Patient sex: F
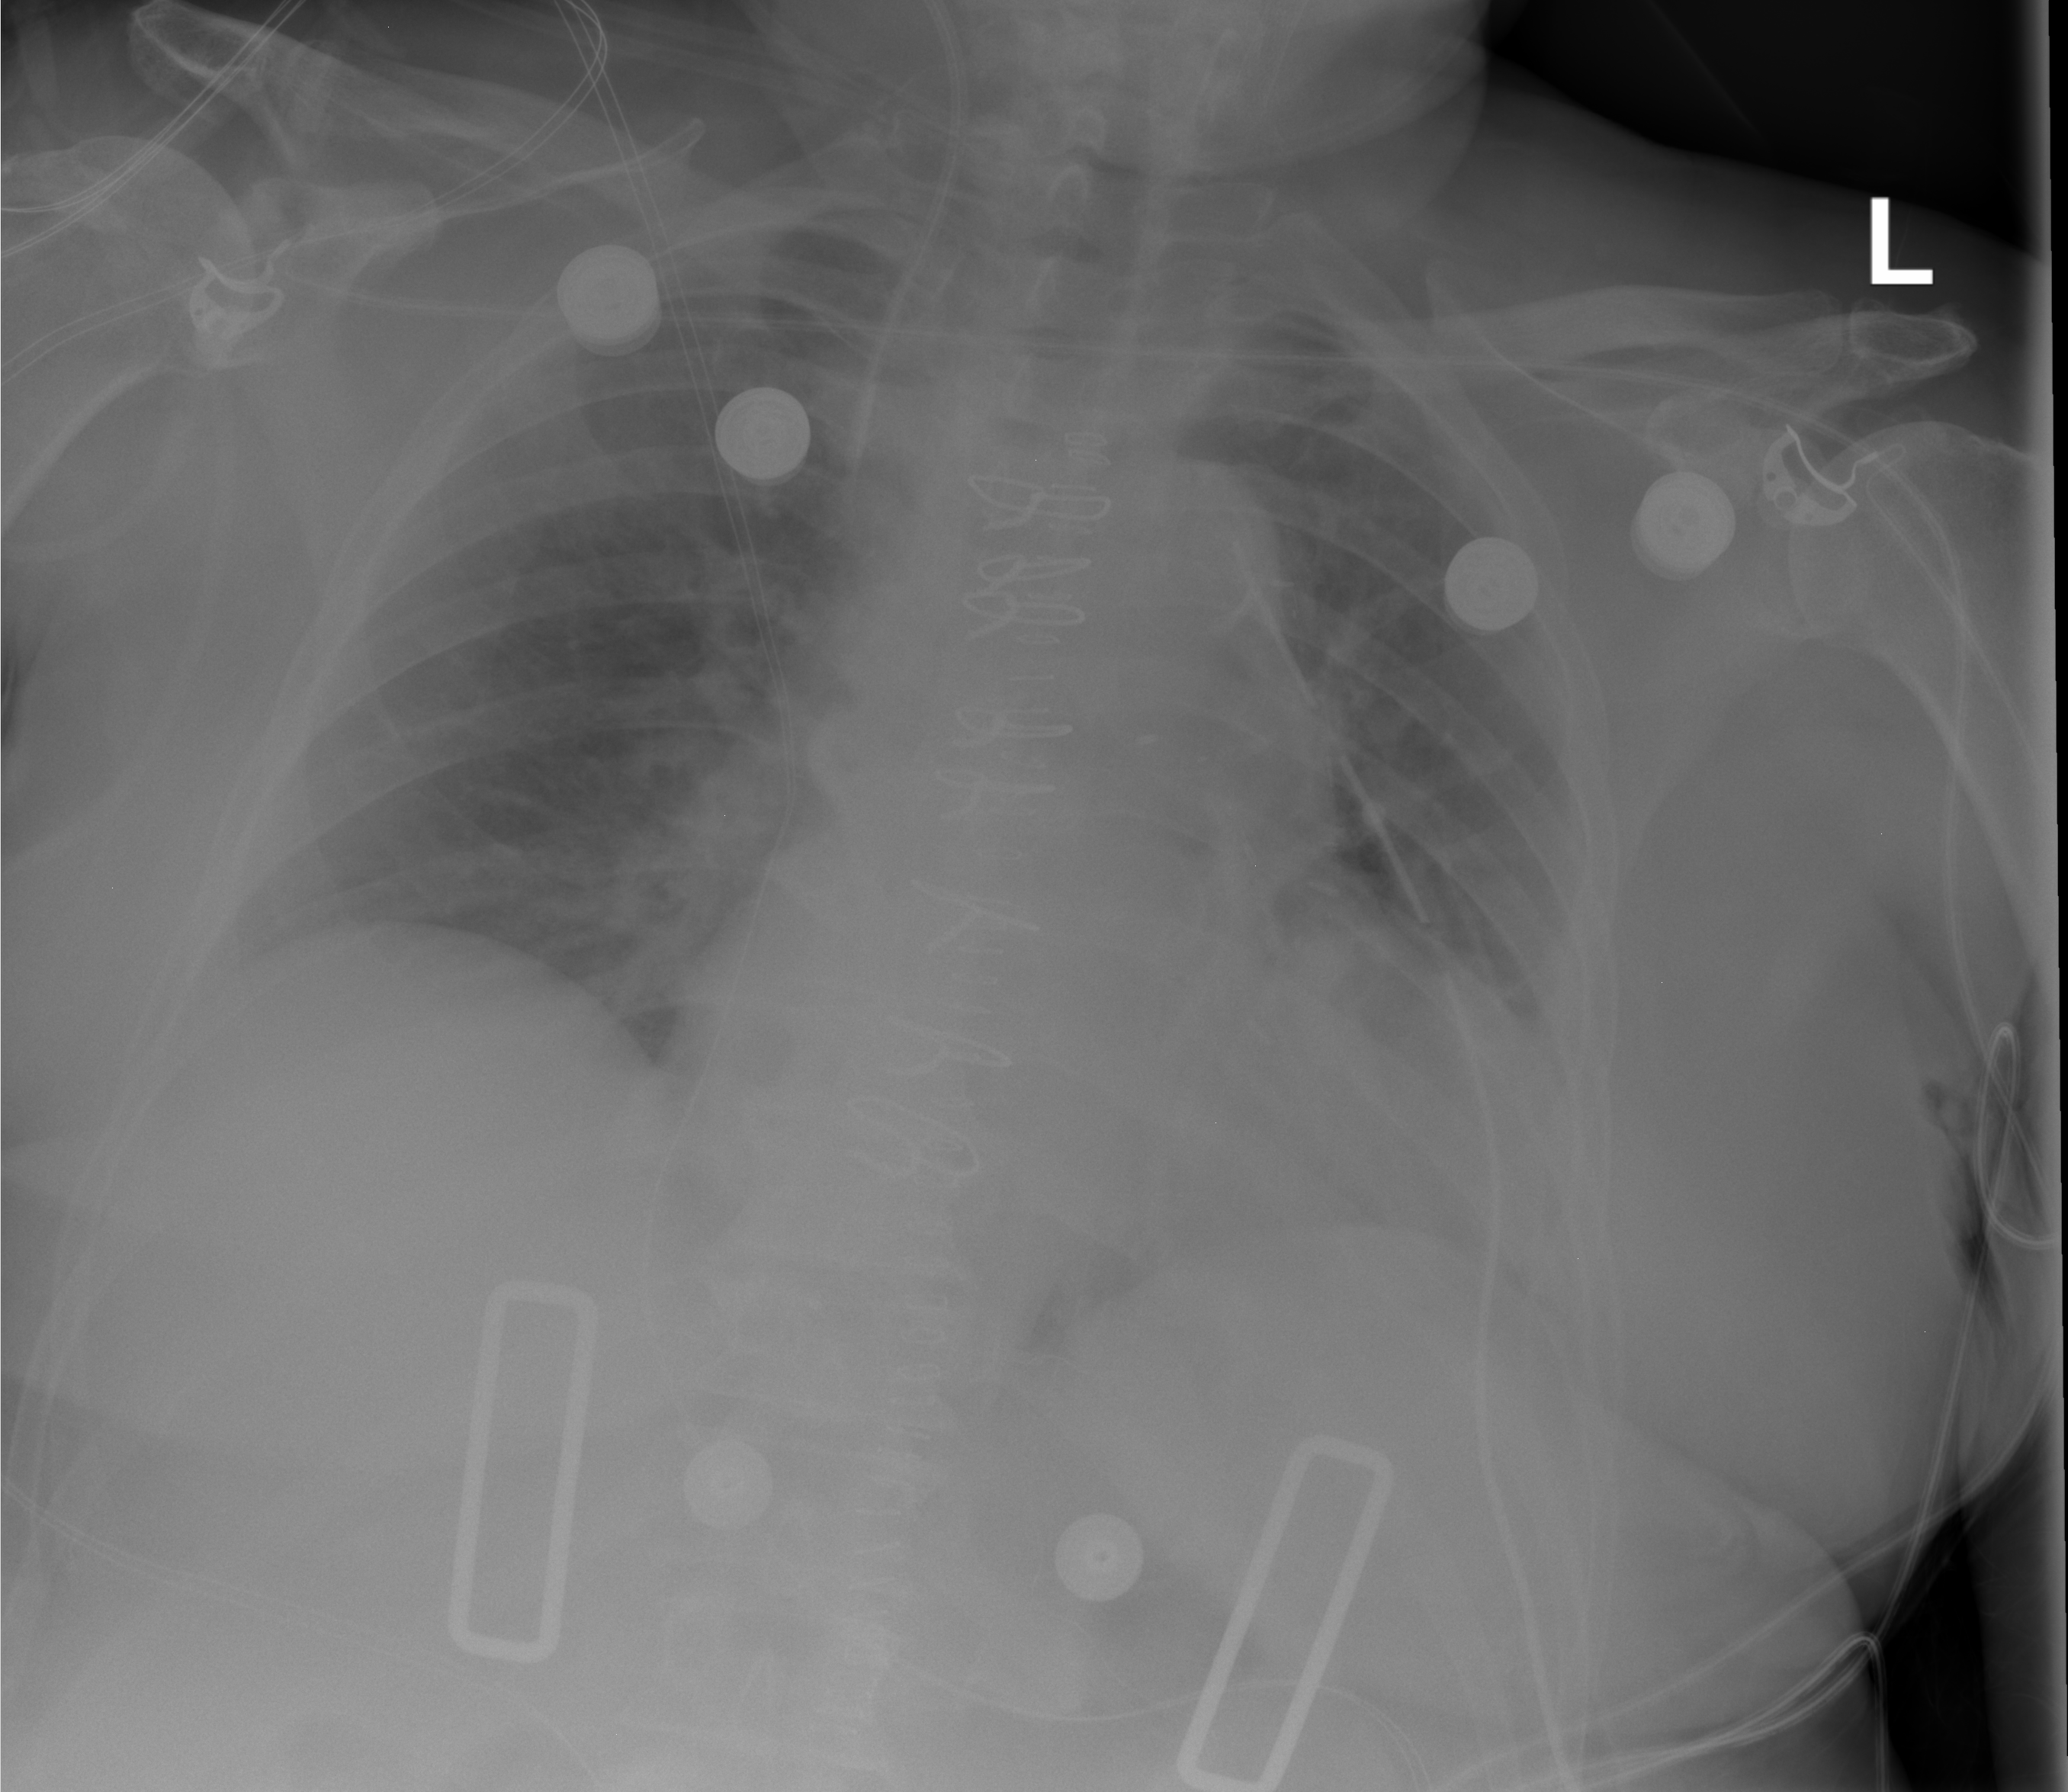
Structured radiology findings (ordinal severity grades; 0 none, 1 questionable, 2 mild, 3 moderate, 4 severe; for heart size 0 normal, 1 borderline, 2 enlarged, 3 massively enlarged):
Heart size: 2
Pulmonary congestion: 2
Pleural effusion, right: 0
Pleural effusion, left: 2
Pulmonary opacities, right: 0
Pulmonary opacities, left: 0
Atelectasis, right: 0
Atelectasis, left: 0